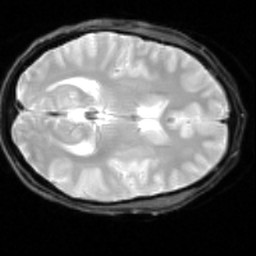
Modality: inplaneT2
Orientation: axial
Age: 22